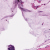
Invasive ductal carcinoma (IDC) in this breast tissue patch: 1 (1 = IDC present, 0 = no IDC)